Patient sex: M
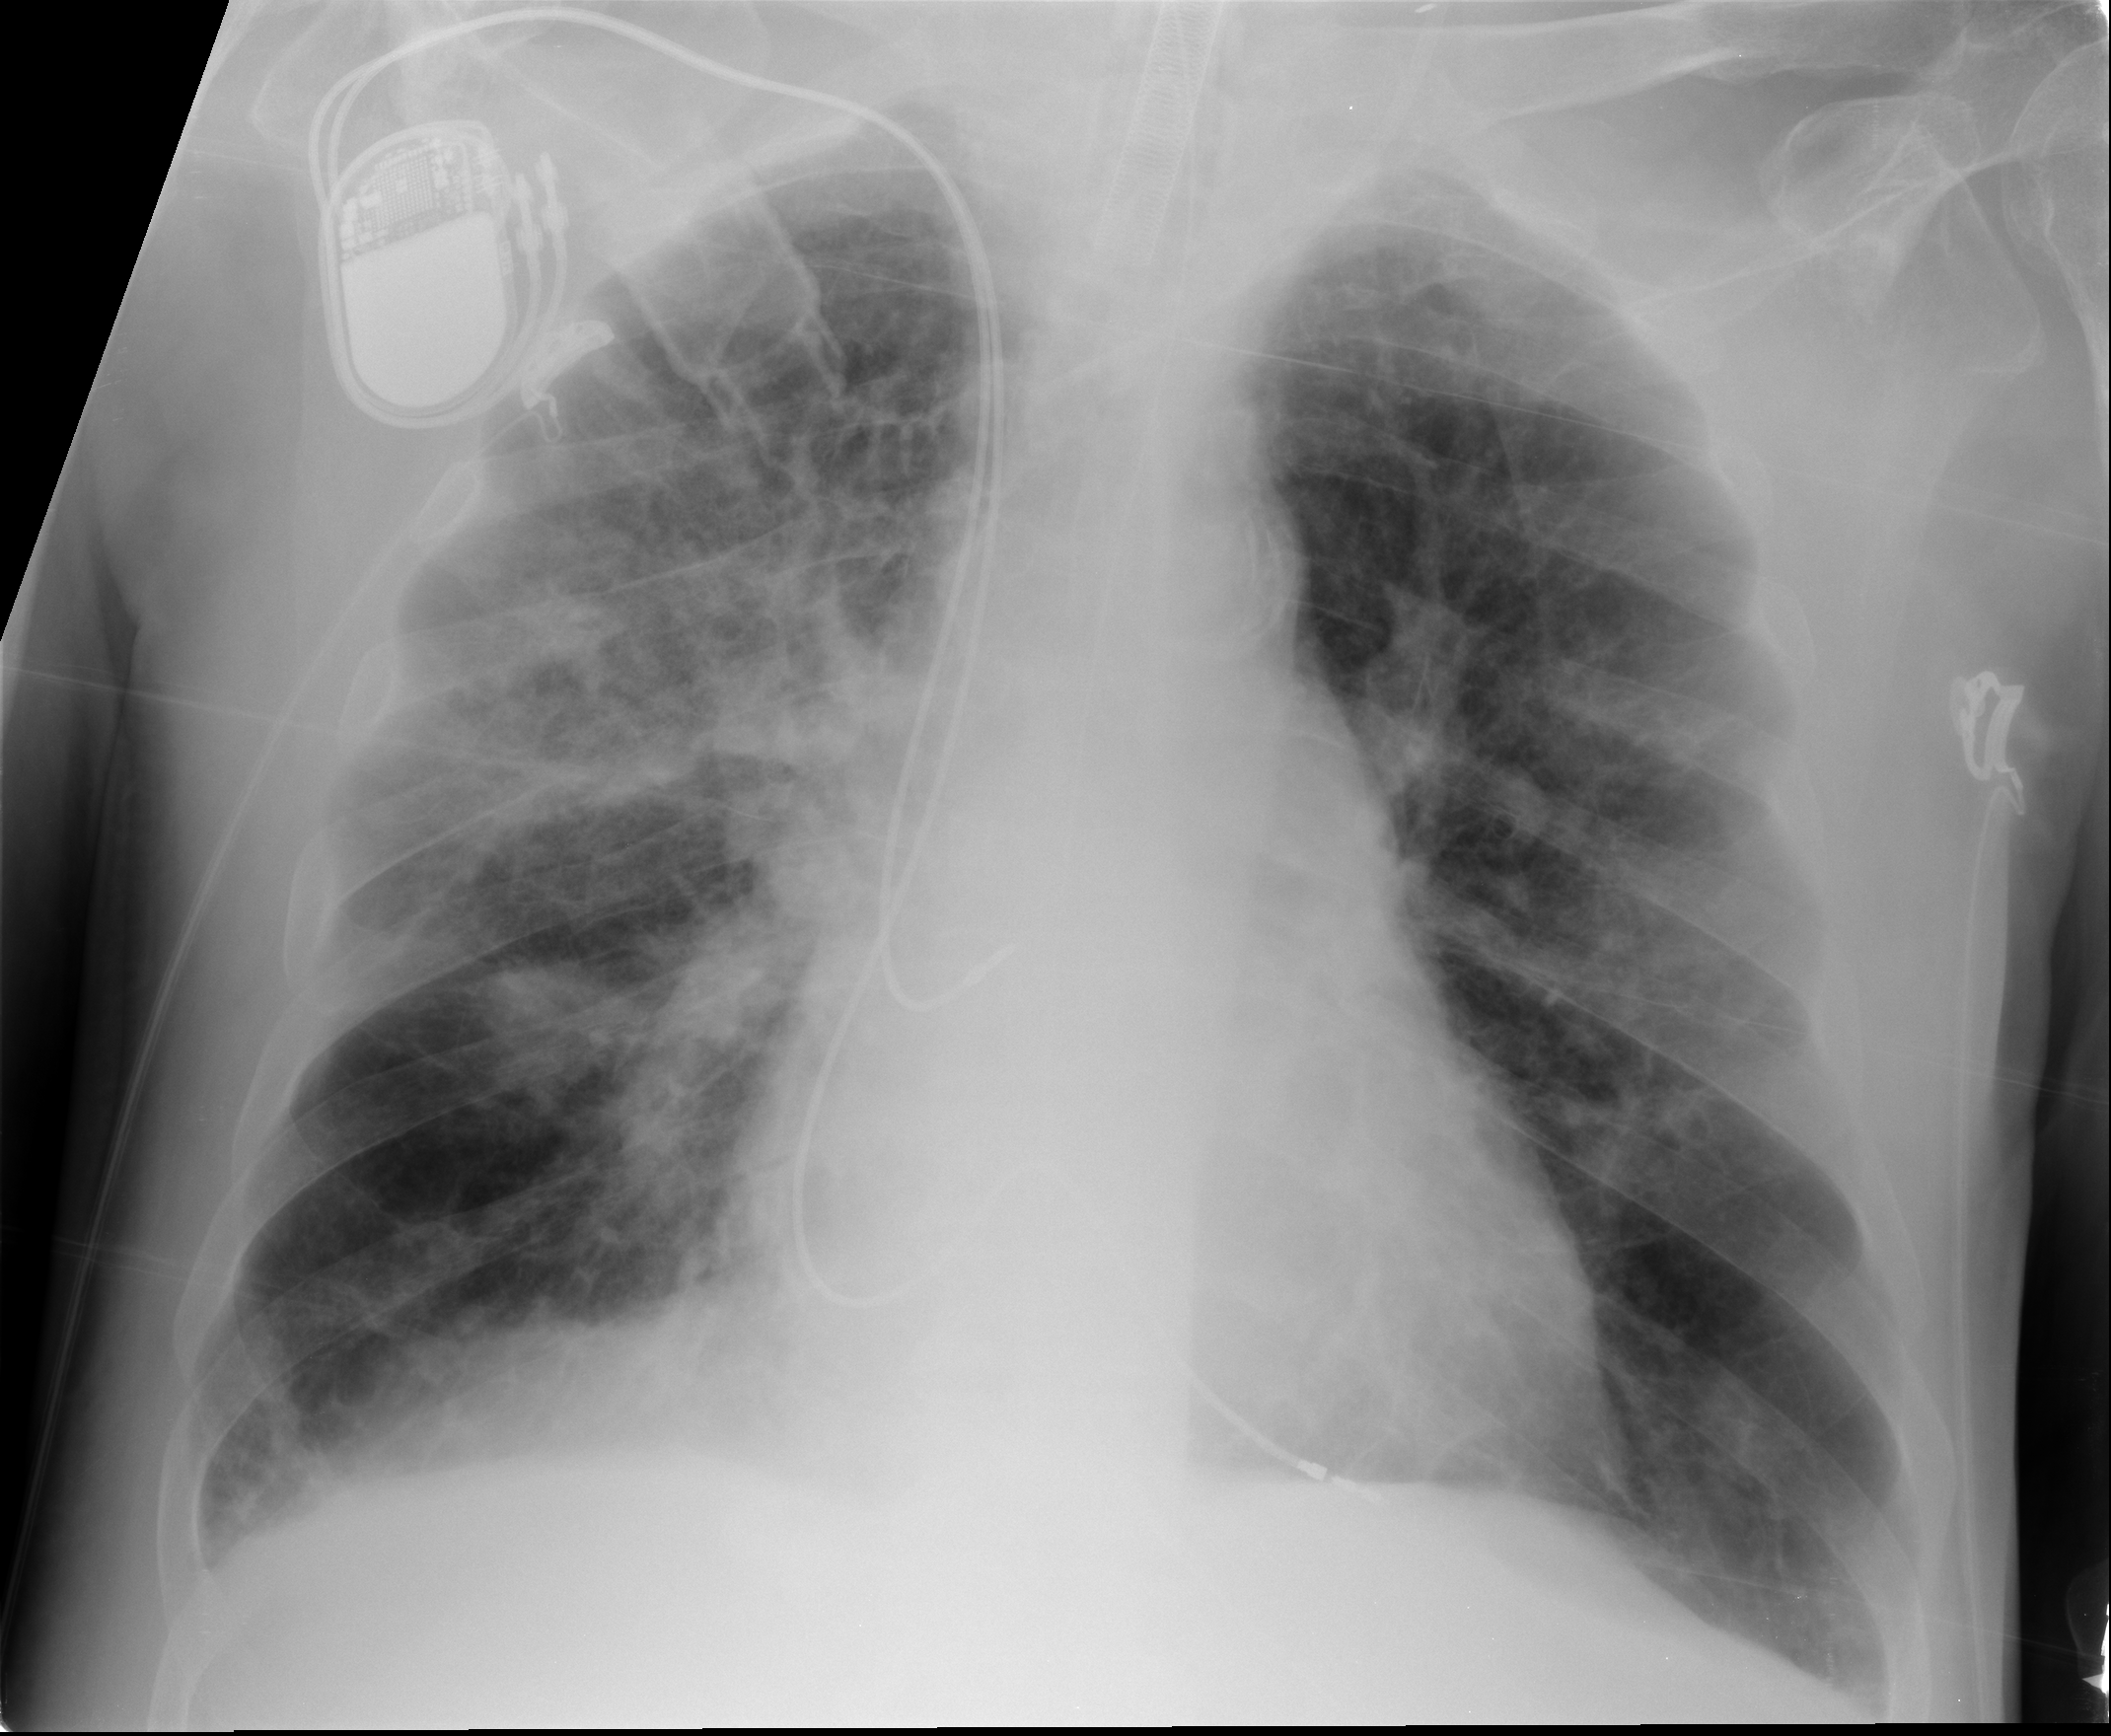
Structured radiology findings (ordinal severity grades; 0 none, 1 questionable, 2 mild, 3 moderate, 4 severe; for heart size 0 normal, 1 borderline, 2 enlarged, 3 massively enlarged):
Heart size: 2
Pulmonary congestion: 0
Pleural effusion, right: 1
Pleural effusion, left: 1
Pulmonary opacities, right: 3
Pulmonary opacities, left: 2
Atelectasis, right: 2
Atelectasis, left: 1